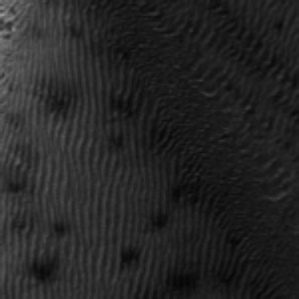
Label: frost